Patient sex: M
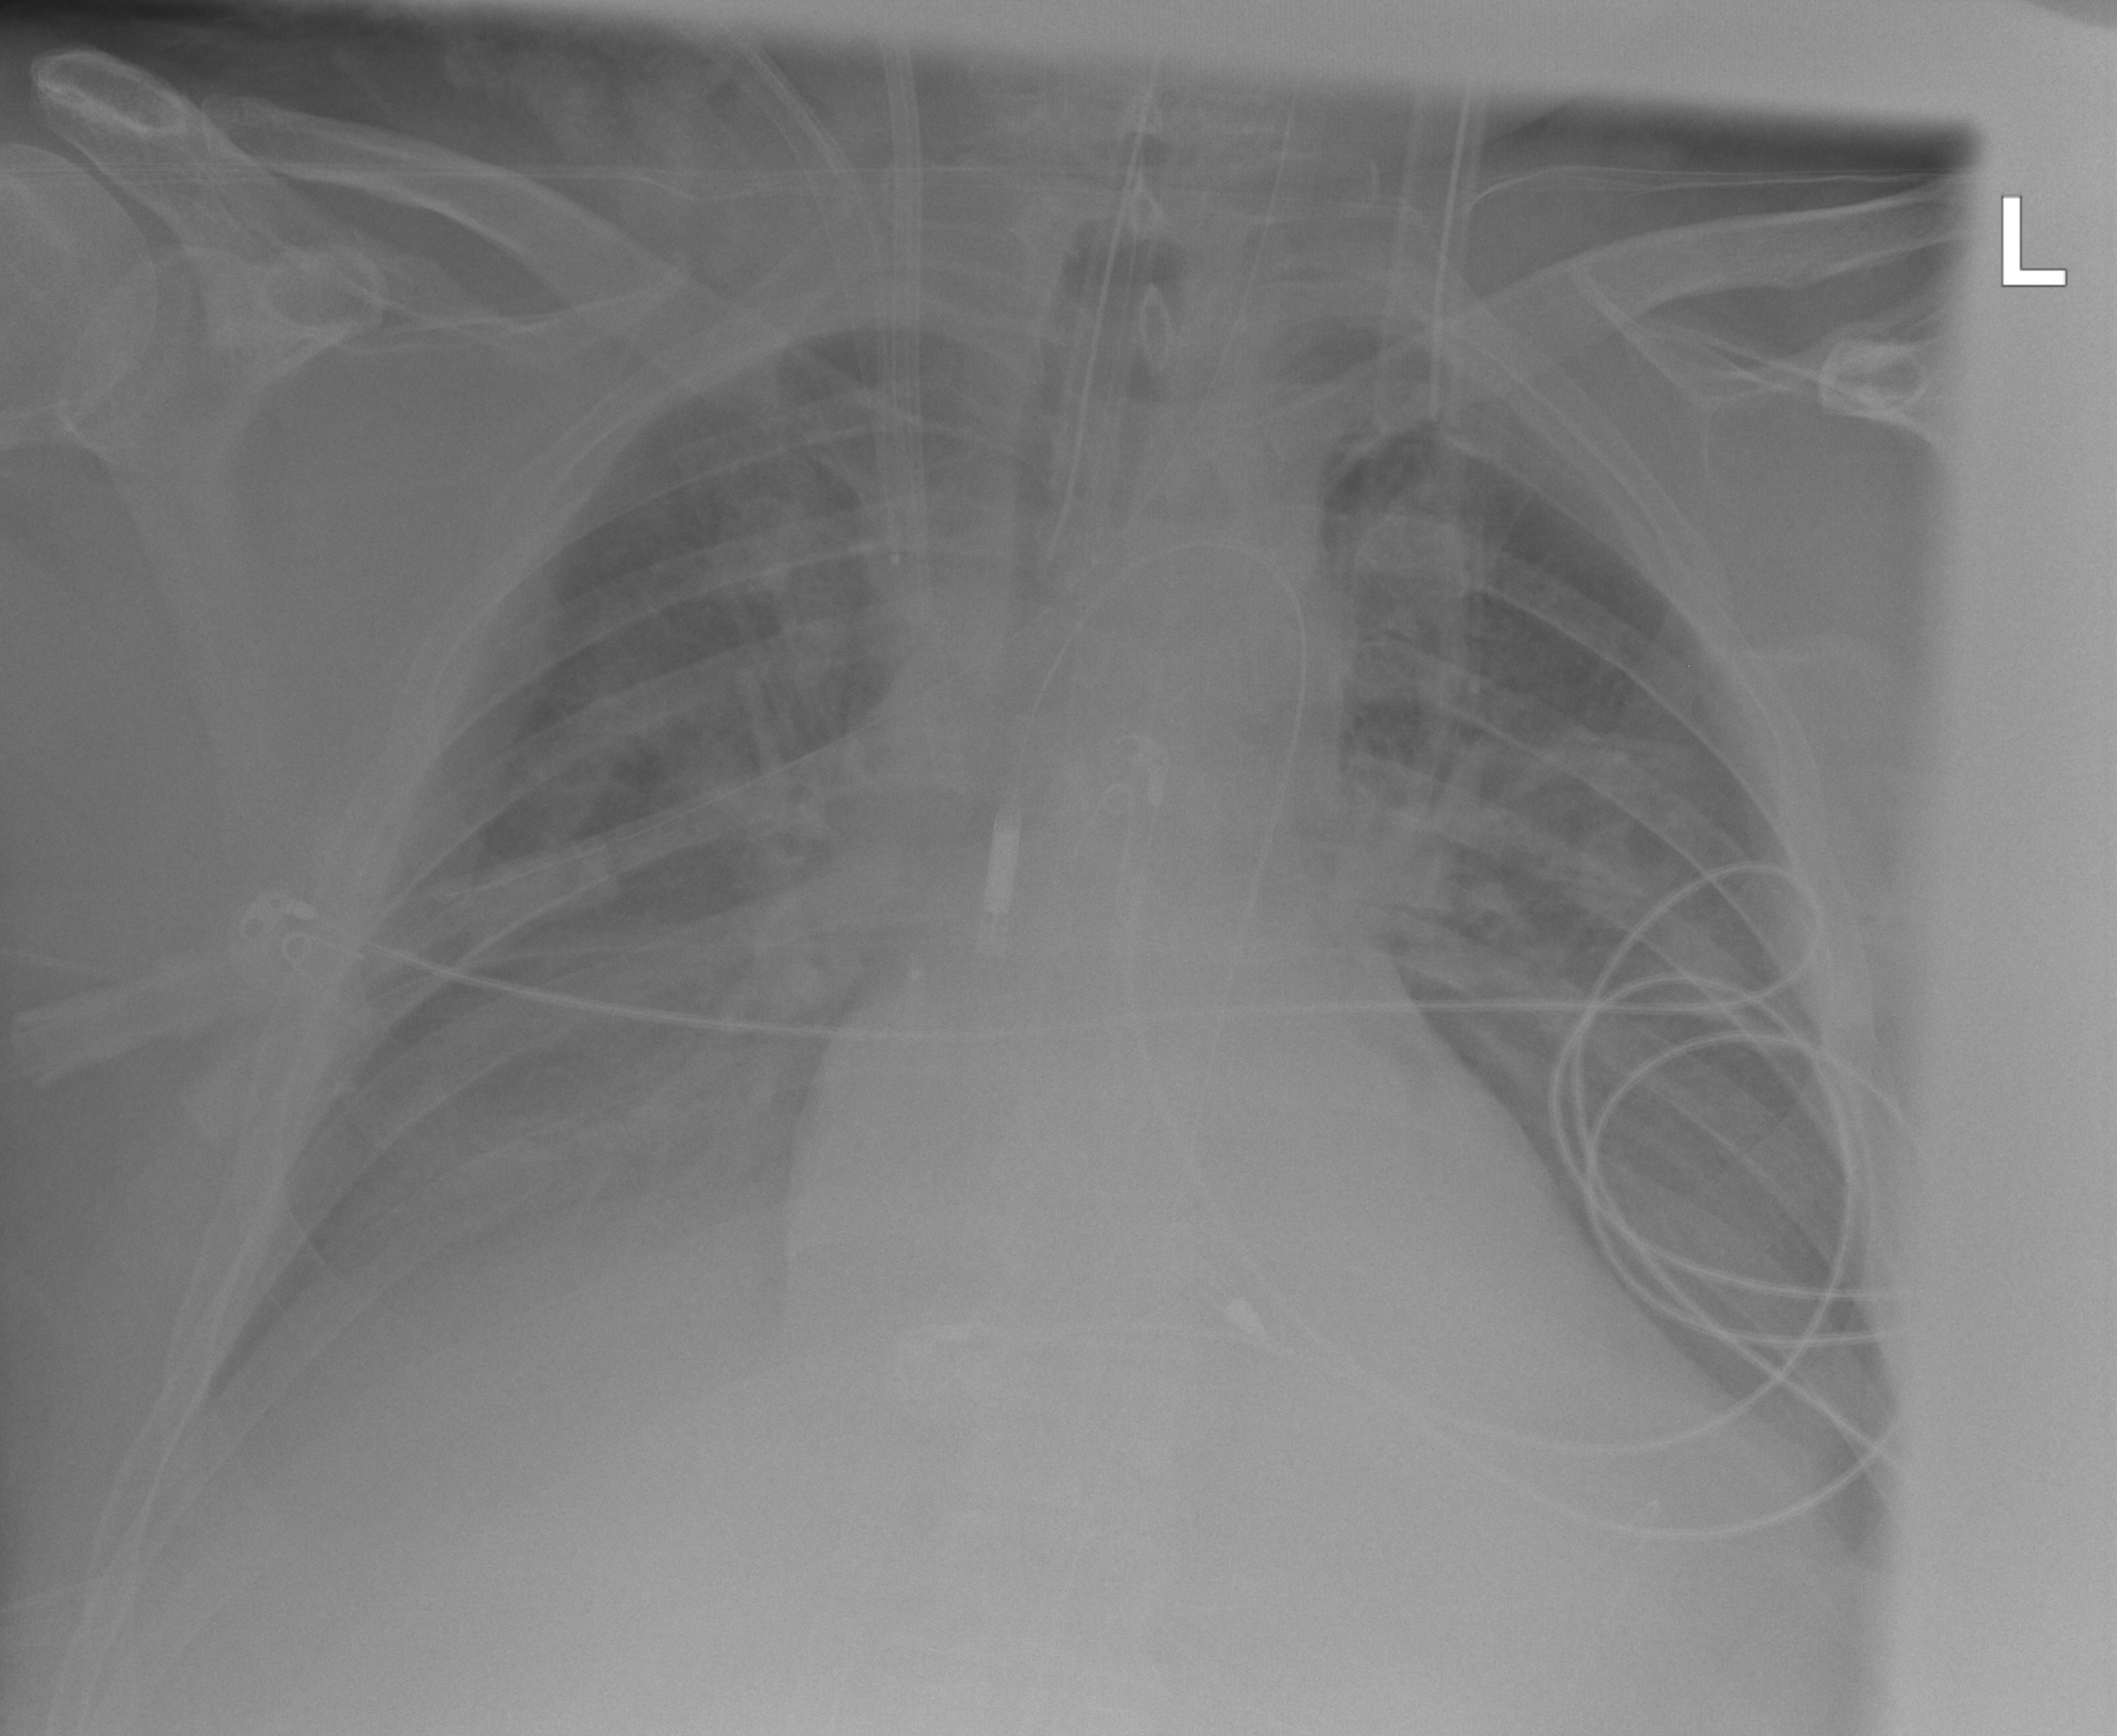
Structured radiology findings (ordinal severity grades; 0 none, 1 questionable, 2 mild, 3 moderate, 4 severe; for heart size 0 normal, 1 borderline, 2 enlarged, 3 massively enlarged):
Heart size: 0
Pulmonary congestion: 3
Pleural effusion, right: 3
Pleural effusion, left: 2
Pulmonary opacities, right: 3
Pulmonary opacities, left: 3
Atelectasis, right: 2
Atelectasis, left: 2